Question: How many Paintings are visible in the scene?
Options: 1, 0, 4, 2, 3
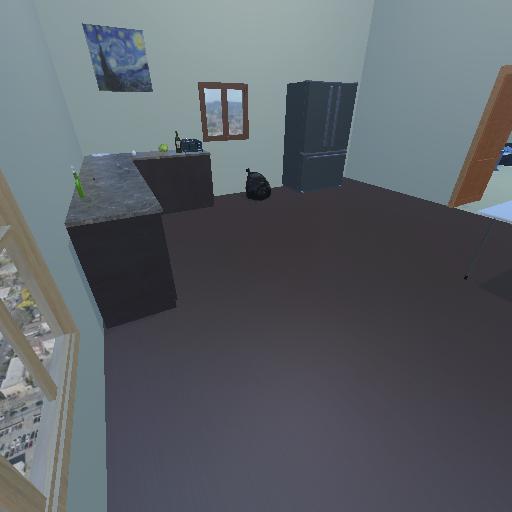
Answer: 1